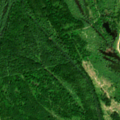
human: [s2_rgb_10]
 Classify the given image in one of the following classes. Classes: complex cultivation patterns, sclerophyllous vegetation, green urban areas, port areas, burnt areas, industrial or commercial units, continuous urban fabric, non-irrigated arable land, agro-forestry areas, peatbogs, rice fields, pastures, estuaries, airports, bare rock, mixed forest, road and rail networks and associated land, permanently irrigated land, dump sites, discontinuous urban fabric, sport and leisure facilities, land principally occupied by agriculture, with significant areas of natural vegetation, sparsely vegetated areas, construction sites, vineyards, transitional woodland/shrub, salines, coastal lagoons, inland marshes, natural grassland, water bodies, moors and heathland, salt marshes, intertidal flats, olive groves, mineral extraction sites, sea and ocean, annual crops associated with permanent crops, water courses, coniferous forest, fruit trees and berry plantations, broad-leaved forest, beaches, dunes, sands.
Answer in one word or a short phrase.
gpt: broad-leaved forest, transitional woodland/shrub, inland marshes, water courses